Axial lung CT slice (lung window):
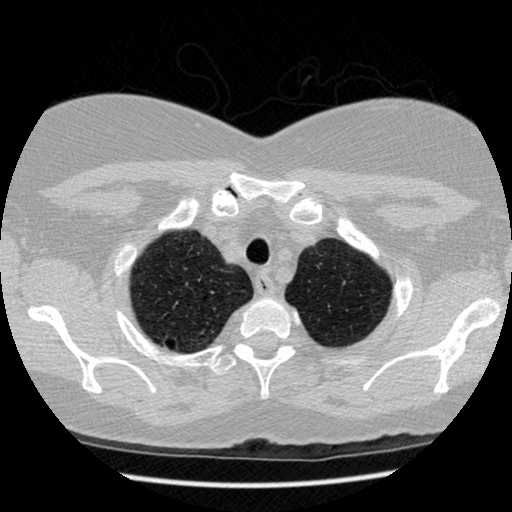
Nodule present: no